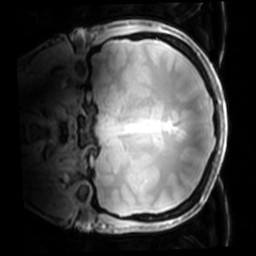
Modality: PDw
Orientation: coronal
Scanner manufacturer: philips
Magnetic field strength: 7 T
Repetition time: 0.008 s
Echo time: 0.001974 s